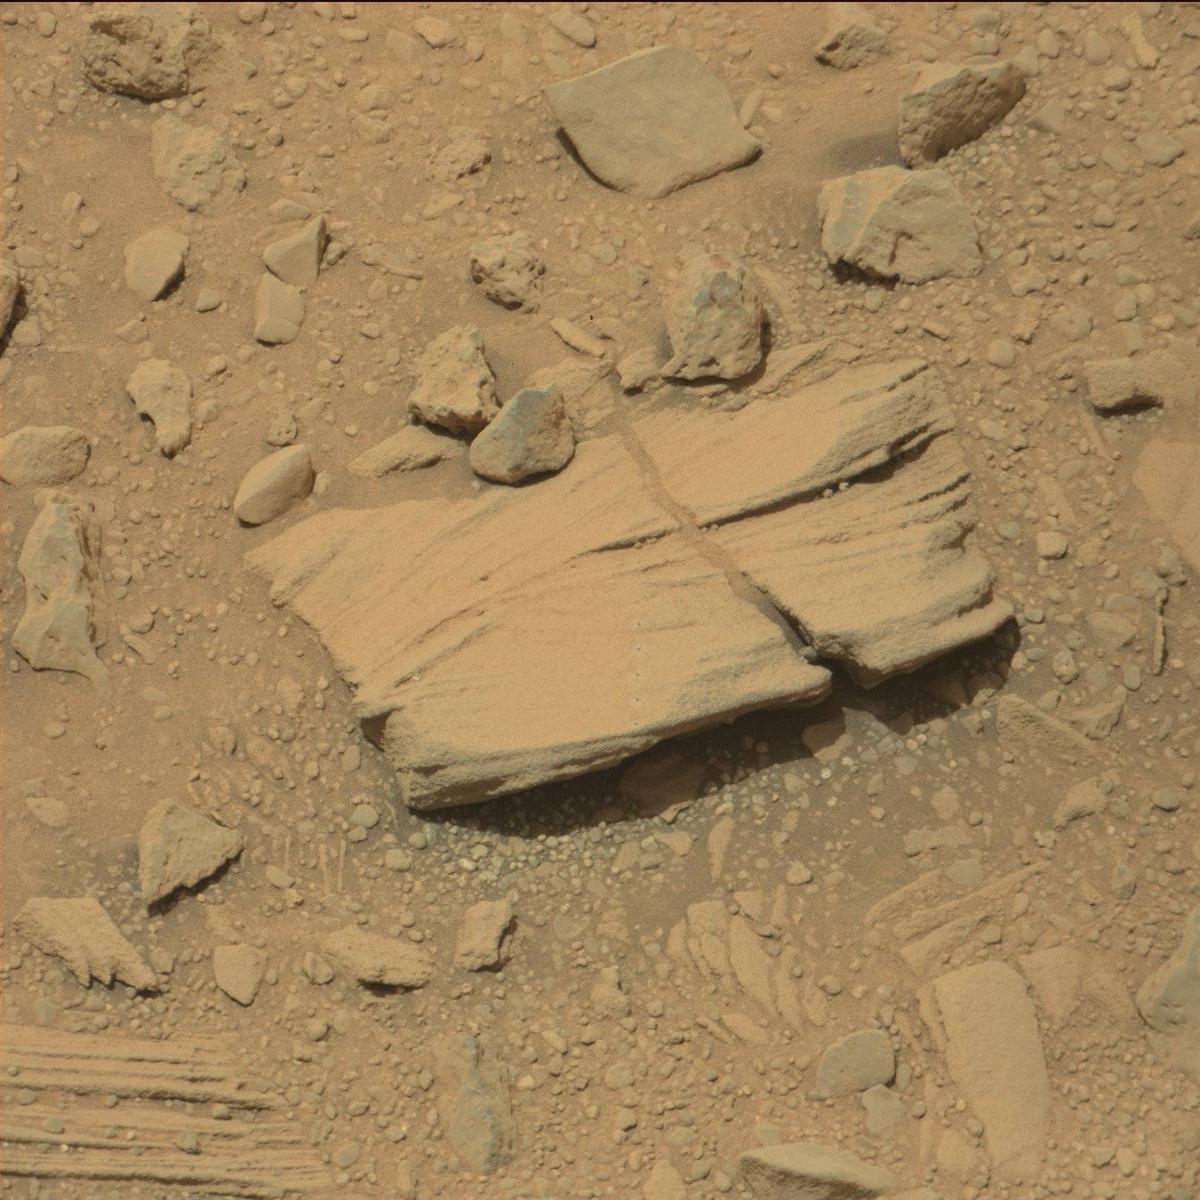
Terrain classes present: Bedrock, Rock, Sand / Soil